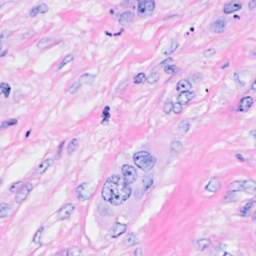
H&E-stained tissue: Breast